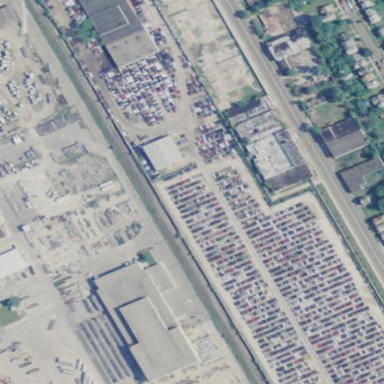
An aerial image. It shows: Scrap yard located in industrial area.